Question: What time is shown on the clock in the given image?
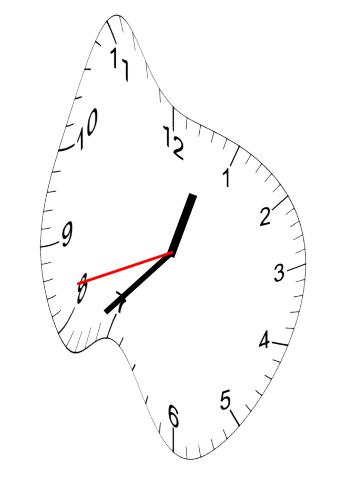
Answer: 12:37:42